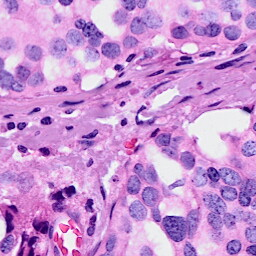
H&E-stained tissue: Breast